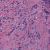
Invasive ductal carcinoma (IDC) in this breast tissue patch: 1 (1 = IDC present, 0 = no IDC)